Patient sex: F
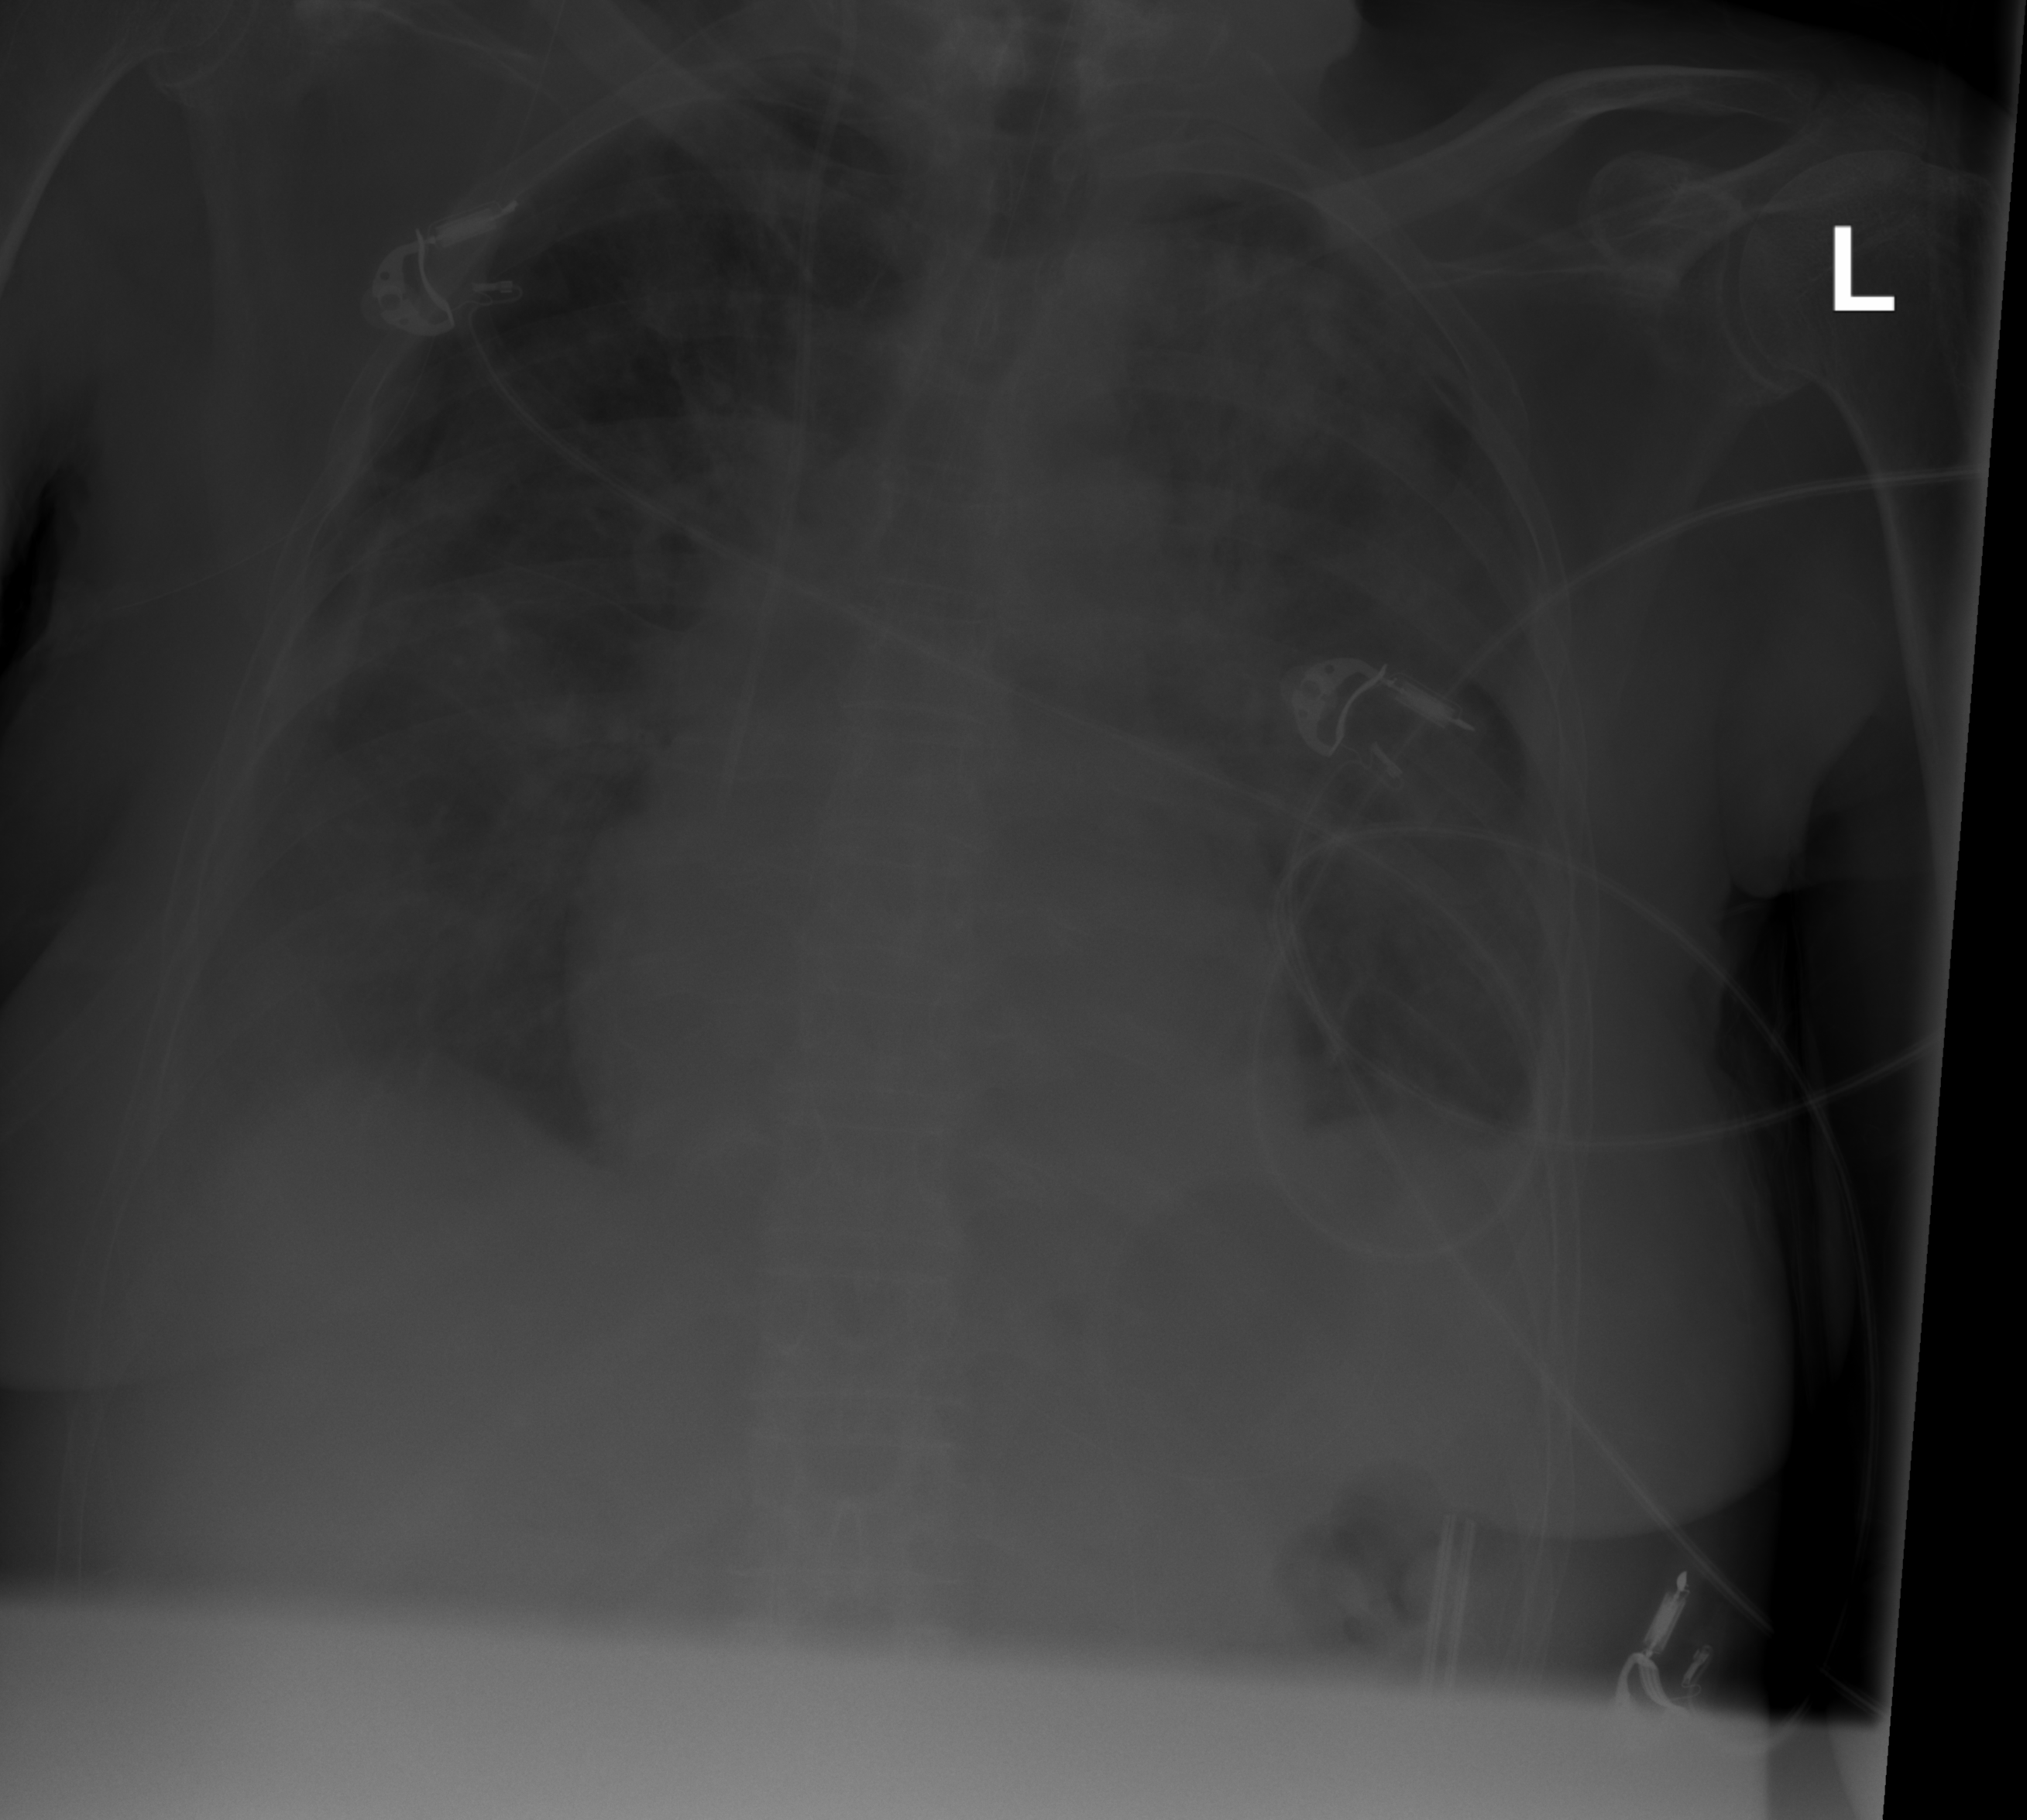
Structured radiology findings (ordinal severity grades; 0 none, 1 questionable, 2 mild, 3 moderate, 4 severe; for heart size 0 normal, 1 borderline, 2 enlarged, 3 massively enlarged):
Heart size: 0
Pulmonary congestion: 3
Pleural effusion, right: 2
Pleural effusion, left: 2
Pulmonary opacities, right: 2
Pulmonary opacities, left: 3
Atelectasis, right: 3
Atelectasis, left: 3